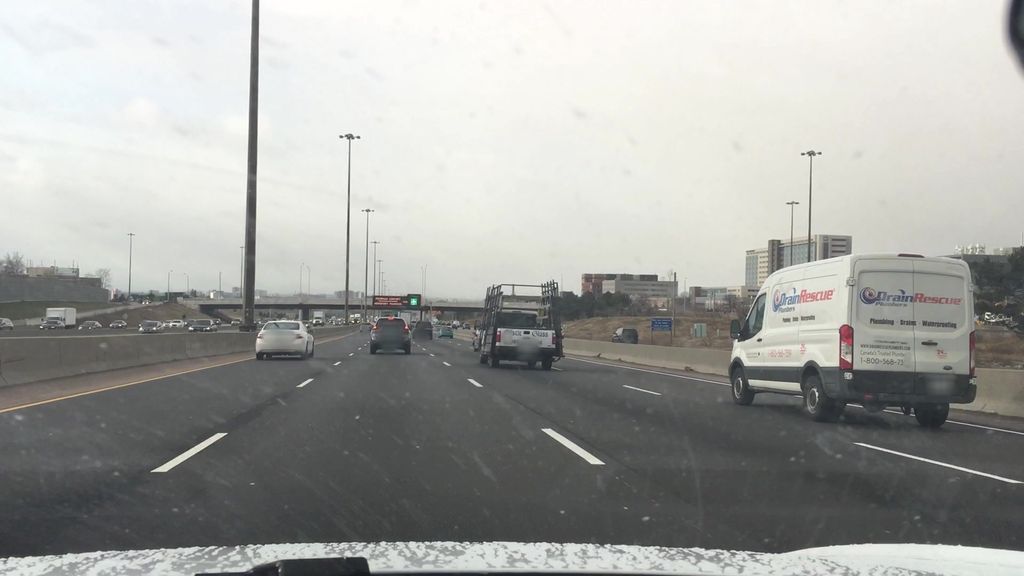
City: toronto